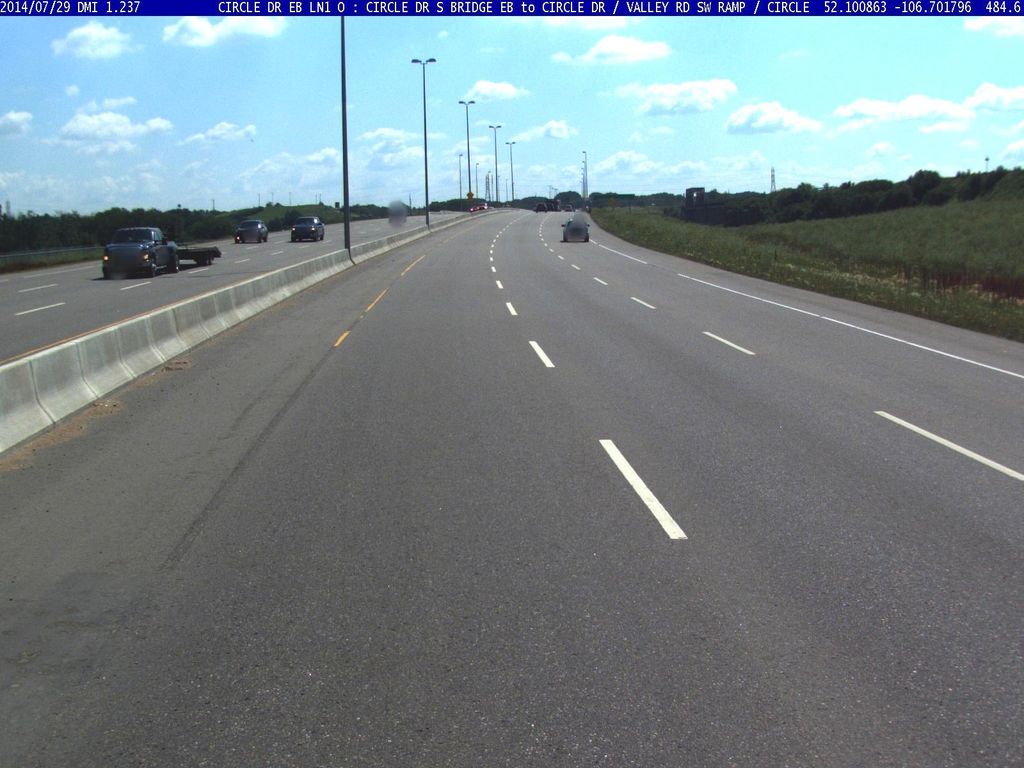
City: saskatoon